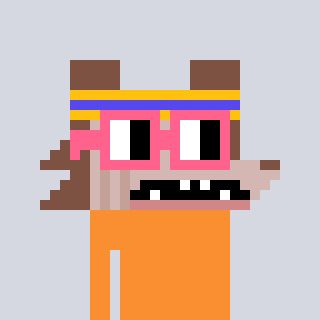
a pixel art character with square pink glasses, a werewolf-shaped head and a orange-colored body on a cool background